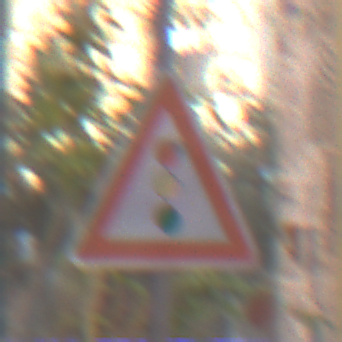
Verkehrszeichen: Lichtzeichenanlage
Umgebung: Outdoor, Urban
Tageszeit: MorningAfternoon
Wetter: Clear
Licht: Natural
Jahreszeit: NotSpecified
Kontrast: LowContrast